Question: I am working on a tkinter script which has a vertical and horizontal scrollbar.
A portion of the window below the vertical scrollbar is not picking up the background color I'm applying.
I have tried the following color options still the small portion is not picking up.
Image:
Sample window snapshot

Full Code:
'''
from tkinter.tix import *
from tkinter import *
import collections
root = Tk()
root.configure(background='steel blue')
# Global variables
fname = ''
# Variables for setting the height and width of widget
# Variables to set Height
actualRootHeight = 300
rootHScale = 25
rootHOffset = 100
canvasHeight = 300
root2CanvasHMargin =65
# Variables to set Width
rootWScale = 10
rootWOffset = 200
canvasWidth = 300
root2CanvasWMargin = 20
inpWidth = 0
# Lists to save configs
inpParamList = collections.OrderedDict()
paramListRef = collections.OrderedDict()
updatedParamList = collections.OrderedDict()
entryList = []
labels = []
# All widget coding is done here
class guiList(Frame):
global root
# Constructor - Use as a control structure
def __init__(self,parent):
Frame.__init__(self,parent)
self.parent = parent
self.readParams()
self.setGeometry()
self.initUI()
self.controlUI()
def onFrameConfigure(self, event, Canvas1):
# Reset the scroll region to encompass the inner frame
Canvas1.configure(scrollregion=Canvas1.bbox("all"), background='steel blue')
# All widget edition is done here
def initUI(self):
global paramListRef
titleStr = sys.argv[1]
self.parent.title(titleStr)
self.grid(row=0, column=0)
inpConfigs = inpParamList.items()
# Add a canvas and call Frame as it's child widget
# Scrollbar can be added to Canvas
Canvas1 = Canvas(self, width=canvasWidth, height=canvasHeight, borderwidth=0, bg="light steel blue")
vsb = Scrollbar(self, orient="vertical", command=Canvas1.yview, bg="light steel blue", troughcolor="steel blue", highlightcolor="light steel blue", activebackground="light steel blue", highlightbackground="light steel blue")
Canvas1.configure(yscrollcommand=vsb.set)
vsb.grid(column=2, sticky='NS')
hsb = Scrollbar(self, orient="horizontal", command=Canvas1.xview, bg="light steel blue", troughcolor="steel blue")
Canvas1.configure(xscrollcommand=hsb.set)
hsb.grid(column=0, sticky='EW')
Canvas1.grid(row=0, column=0, sticky='NWES')
# Create new Frame for input configs
Frame1 = Frame(Canvas1, width=canvasWidth, height=canvasHeight, bg="light steel blue")
Canvas1.create_window((1,1),window=Frame1, anchor="nw", tags="Frame1")
Frame1.bind("<Configure>", lambda event, arg=Canvas1: self.onFrameConfigure(event, arg))
# Loop through the input configs
i = 0
# Add label and combobox in loop
for k,v in inpConfigs:
# Label widgets
lbl1 = Label(Frame1, text=k, bg="light steel blue", font=("Helvetica", 12, "bold"), fg="steel blue")
lbl1.grid(row = i, column = 0, padx=10, pady=5, sticky='W')
labels.append(lbl1)
# Combo-box widget for configurations
tkvar = StringVar(Frame1)
tkvar.set(v[0])
entry1 = OptionMenu(Frame1, tkvar, *v)
entry1.configure(width=20, anchor=W, bg="steel blue", fg="white", font=("Helvetica", 11, "bold"))
entry1.grid(row = i, column=1, padx=10, pady=5, sticky='E')
#entry1.grid_columnconfigure(2, weight=2)
paramListRef[k] = tkvar
i += 1
# Read the updated configs after the button click
def readUpdatedParams(self):
global updatedParamList
for k,v in paramListRef.items():
updatedParamList[k] = v.get()
root.destroy()
self.writeBack()
# Seperate Frame for buttons
# Upon clicking read updted params
def controlUI(self):
Frame2 = Frame(self, bg="steel blue")
Frame2.grid(row=2, column = 0, sticky="EW")
b = Button(Frame2, text="OK", command=self.readUpdatedParams, bg="light steel blue", fg="steel blue", font=("Helvetica", 11, "bold"))
#b.grid(row=1, column=1, pady=10)
b.pack(fill="none", expand=True, pady = 10)
# Read the file and create a key, value pair for configs
# Lines in file is split with space as delimiter
# First column is the config name and rest are all possible value
def readParams(self):
global inpParamList
global inpWidth
f = open(fname)
for line in f:
val = {}
val = line.split()
key = val.pop(0)
# Get the max width of key to adjust widget width
inpWidth = len(key) if (len(key) > inpWidth) else inpWidth
inpParamList[key] = val
# Geometry ( X-width x Y-width + X-position + Y-position)
# Based on the number of elements in the config list
# the height of the widget is set (Max is 75% of screen size)
def setGeometry(self):
global actualRootHeight
global canvasWidth
global canvasHeight
listLen = len(inpParamList)
rootWinwidth = int(inpWidth *rootWScale) + rootWOffset
rootWinheight = (listLen * rootHScale ) + rootHOffset
screenWidth = self.winfo_screenwidth()
screenHeight = int(self.winfo_screenheight() * 0.75)
if rootWinheight < screenHeight :
actualRootHeight = rootWinheight
else :
actualRootHeight = screenHeight
canvasWidth = rootWinwidth - root2CanvasWMargin
canvasHeight = actualRootHeight - root2CanvasHMargin
rootWinresolution = str(rootWinwidth)+'x'+str(actualRootHeight)+'+'+'0'+'+'+'0'
root.geometry(rootWinresolution)
# Sub routine to write back the config file.
def writeBack(self):
fr = open("bt_top.param.config",'w')
for k,v in updatedParamList.items():
print(k,v)
fr.write(k)
fr.write(" ")
fr.write(v)
fr.write("
")
fr.close()
# Main Function
# Define Window geometry and other top level stuff here
# Do not go into widget coding here
def main():
global fname
# Get File name from command line argument
fname = sys.argv[2]
app = guiList(root)
root.mainloop()
# The __name__ variable decides what to run
# Below lines make this file run stand-alone
if __name__ == '__main__':
'''
Any suggestions are welcome. Thanks
-Vinay
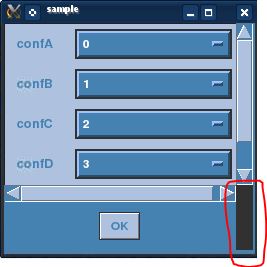
Answer: The piece of black is the background of 'self', your 'guiList' class. Add a line 'self.config(bg="steel blue")' to its '__init__()' function (or to 'initUI()' I suppose) to fix it.